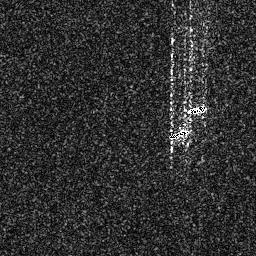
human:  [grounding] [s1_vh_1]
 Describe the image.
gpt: In the satellite image, there is  <ref>1 small ship </ref> <box>[[71, 39, 81, 45, 0]]</box> located at right,  <ref>1 small ship </ref> <box>[[64, 49, 74, 54, 0]]</box> located at center.